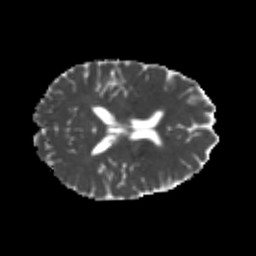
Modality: MD
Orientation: axial
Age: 22
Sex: female
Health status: healthy
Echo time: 0.074 s